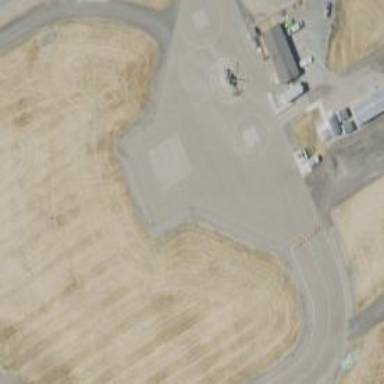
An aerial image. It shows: Image of helipad at airport.